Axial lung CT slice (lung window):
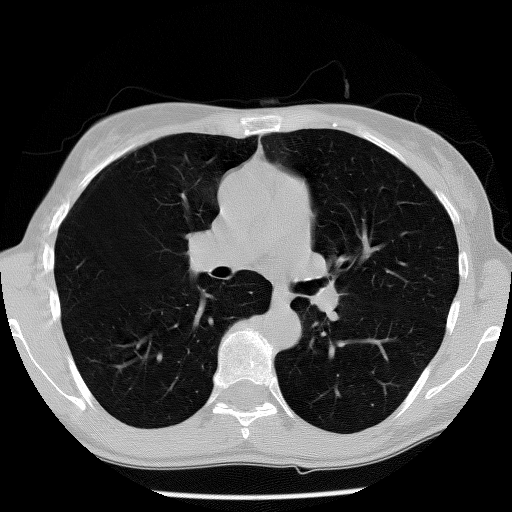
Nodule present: no